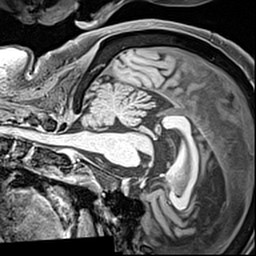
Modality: T1w
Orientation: sagittal
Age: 70
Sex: female
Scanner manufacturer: siemens
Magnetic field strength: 3 T
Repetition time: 2.4 s
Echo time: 0.0022 s